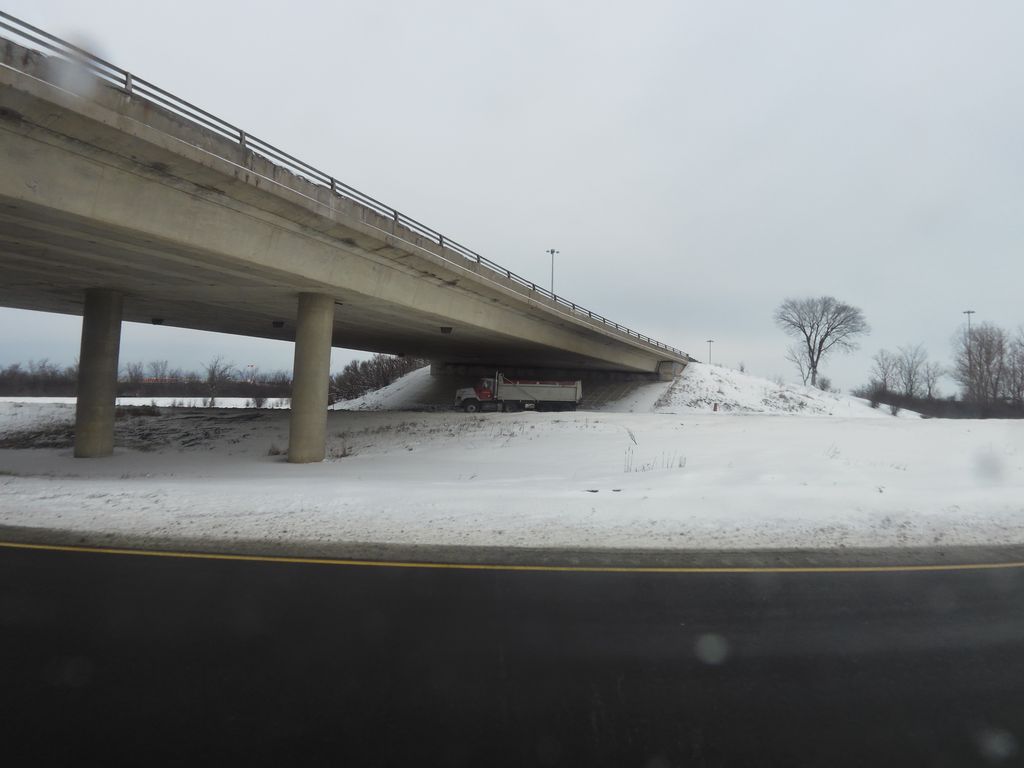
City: ottawa-gatineau